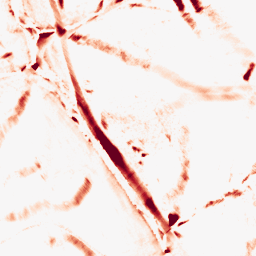
Category: morphological
Decomposition family: morphological_diamond
Decomposition parameters: operation: opening
radius: 10
Upsampling method: bilinear
Upsampling parameters: scale: 2
Upsampling scale: 2